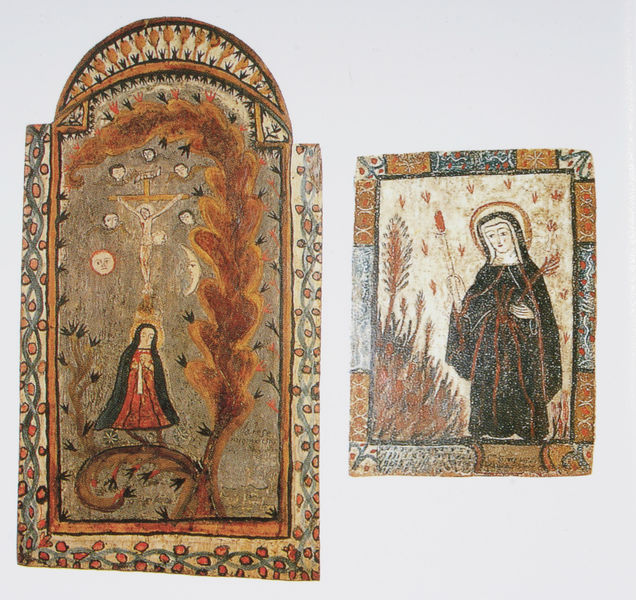
Titel: Kreuzigung mit Madonna und Heilige Ines
Künstler: Pedro Antonio Fresquís
Standort: Santa Fé (NM)
Institution: Spanish Colonial Arts Society Collection
Schlagwörter: baum, blau, blätter, feuer, gemälde, gott, himmel, laub, umhang, weiß, frauen, gelb, grün, ocker, blume, blumen, braun, frau, hintergrund, holz, köpfe, orange, schwarz, türkis, blüte, gras, rose, rosen, rot, schleier, weg, beige, flächig, malerei, muster, teppich, gesichter, rahmen, signatur, ast, gräser, natur, zweige, kirche, rauch, sonne, sträucher, gewand, kutte, mantel, tücher, mutter, pflanzen, engel, ranken, bilder, rahmung, zwei, ähre, rand, rundbogen, tafel, wandteppich, inschrift, floral, ornamente, verzierung, wandmalerei, palme, foto, tulpe, gang, mond, kloster, kreuz, religion, sprossen, flammen, strahlen, zweig, druck, halbmond, sterne, gebogen, nonne, mosaik, beten, gebet, altar, gewächse, musterung, heiligenschein, leben, knospen, nimbus, farbfoto, christus, jesus, kreuzigung, christlich, leiden, mittelalter, andacht, romanik, kaktus, holztafel, himel, heilige, ähren, symbolik, reben, ornamentik, maria, madonna, anbetung, beweinung, heiland, mutter gottes, tempera, hol, sakral, ikone, auferstehung, erdtöne, volkskunst, blühten, schlingen, altarbild, tafelbild, erlösung, himmelfahrt, historisch, heiligenbild, arabeske, markus, senkrechte, tafeln, ikonen, altäre, reinheit, buchmalerei, altarbilder, evangelium, schöpfung, evangelisten, inri, nimben, matthäus, andachtsbilder, votiv, tafelmalerei, florale muster, tafelbilder, heiligen, photos, tafelgemälde, heilige mutter, keuzigung, wandteppiche, maira, ornamentalisch, klerikal, heiligenbilder, tüchlein, photographien, zwei bilder, madonnen, gläubikeit, hausaltäre, keurigung, kreuigung, mariendarstellungen, naivität, paganismus, palmzwei, tüchleinmalerei, wallfahrtsbild, rohrkolben, onrnament, kreukzigung, 2 bilder, christus#maria, votivgabe